Question: crystal report Arabic language encrypted when printing

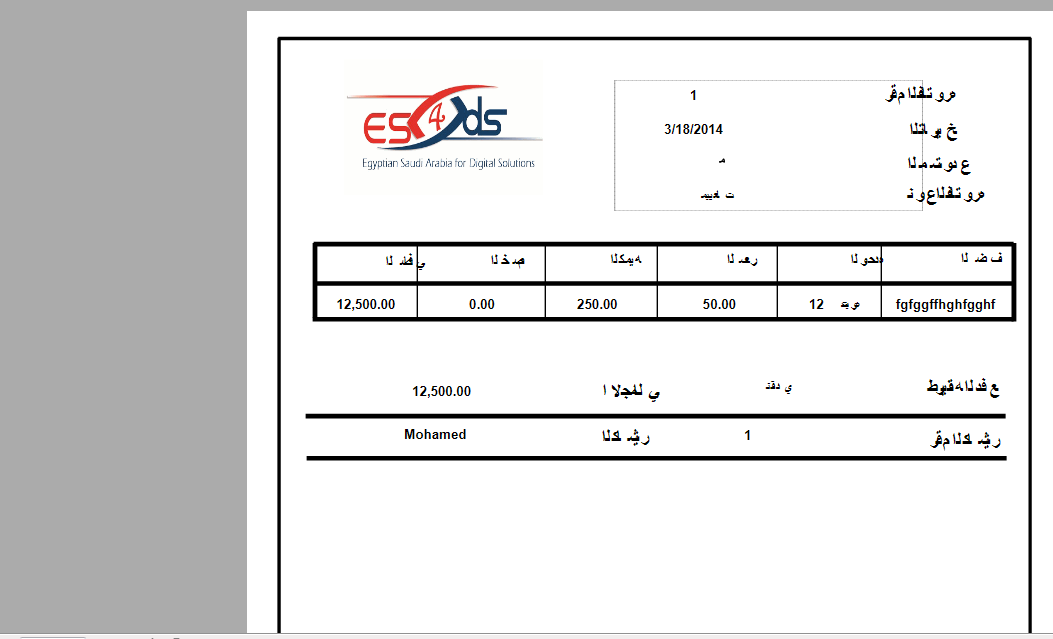
Answer: Install Arabic Language or Change your system Language To Arabic !